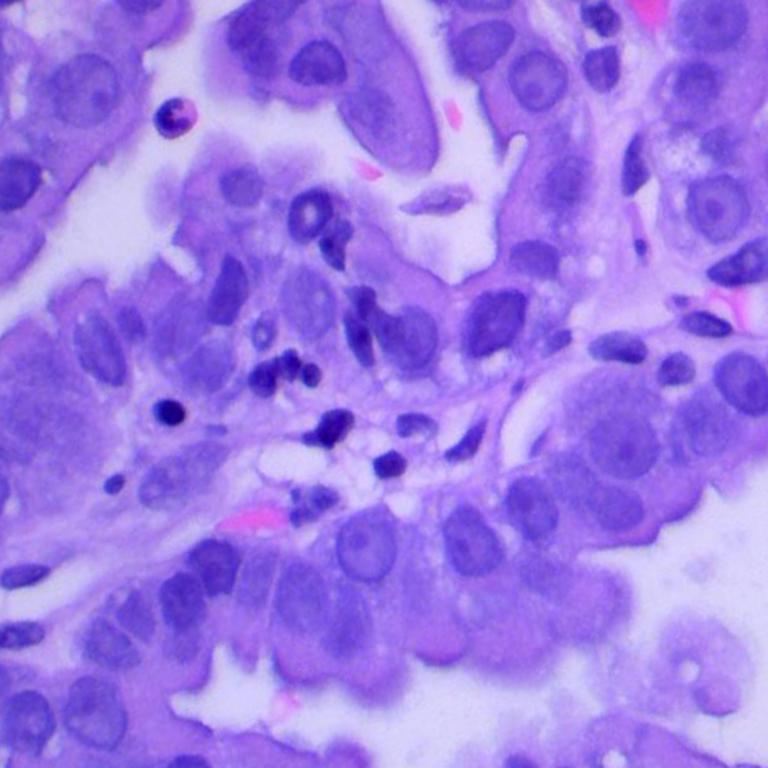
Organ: lung
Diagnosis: adenocarcinomas